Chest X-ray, PA view. Patient: 54 years old, sex M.
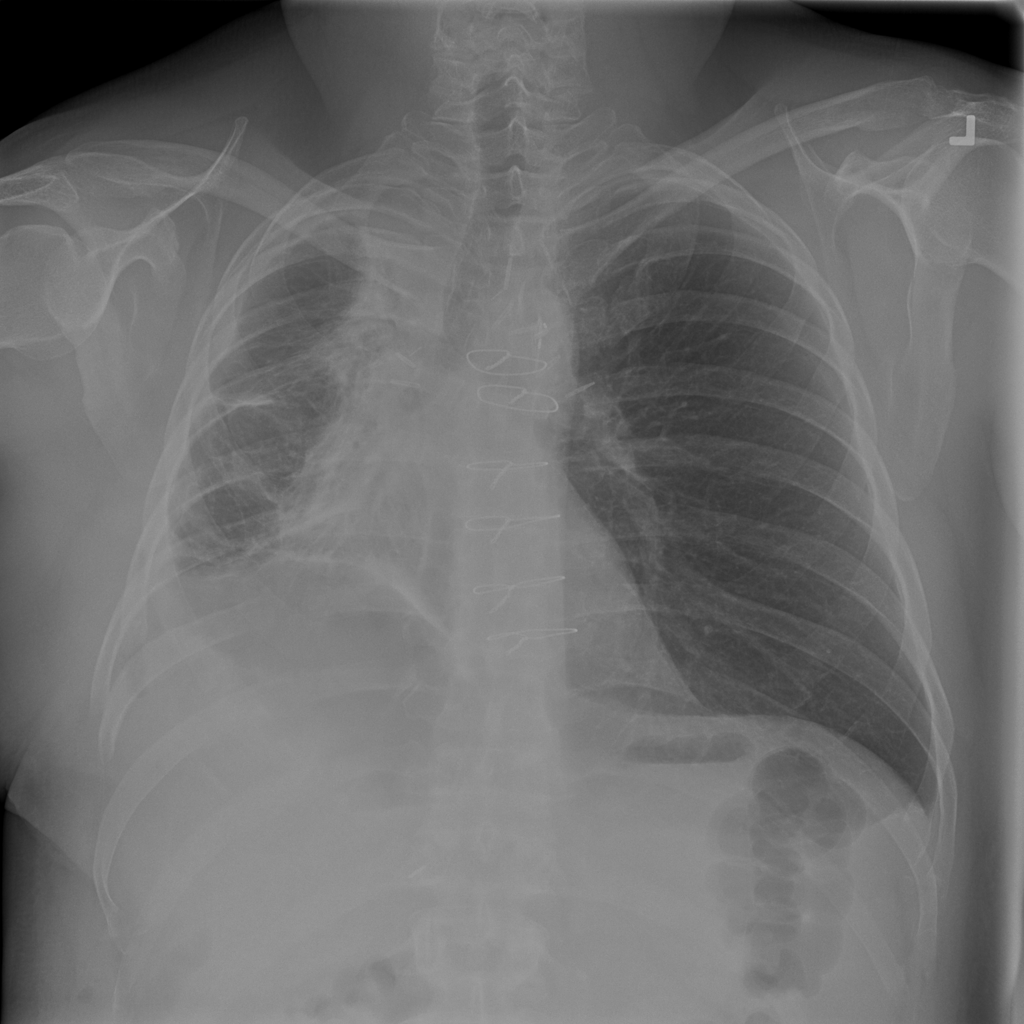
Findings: No Finding